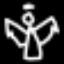
Label: angel